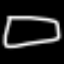
Label: square